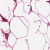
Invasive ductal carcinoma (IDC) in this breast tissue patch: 0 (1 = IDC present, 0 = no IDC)